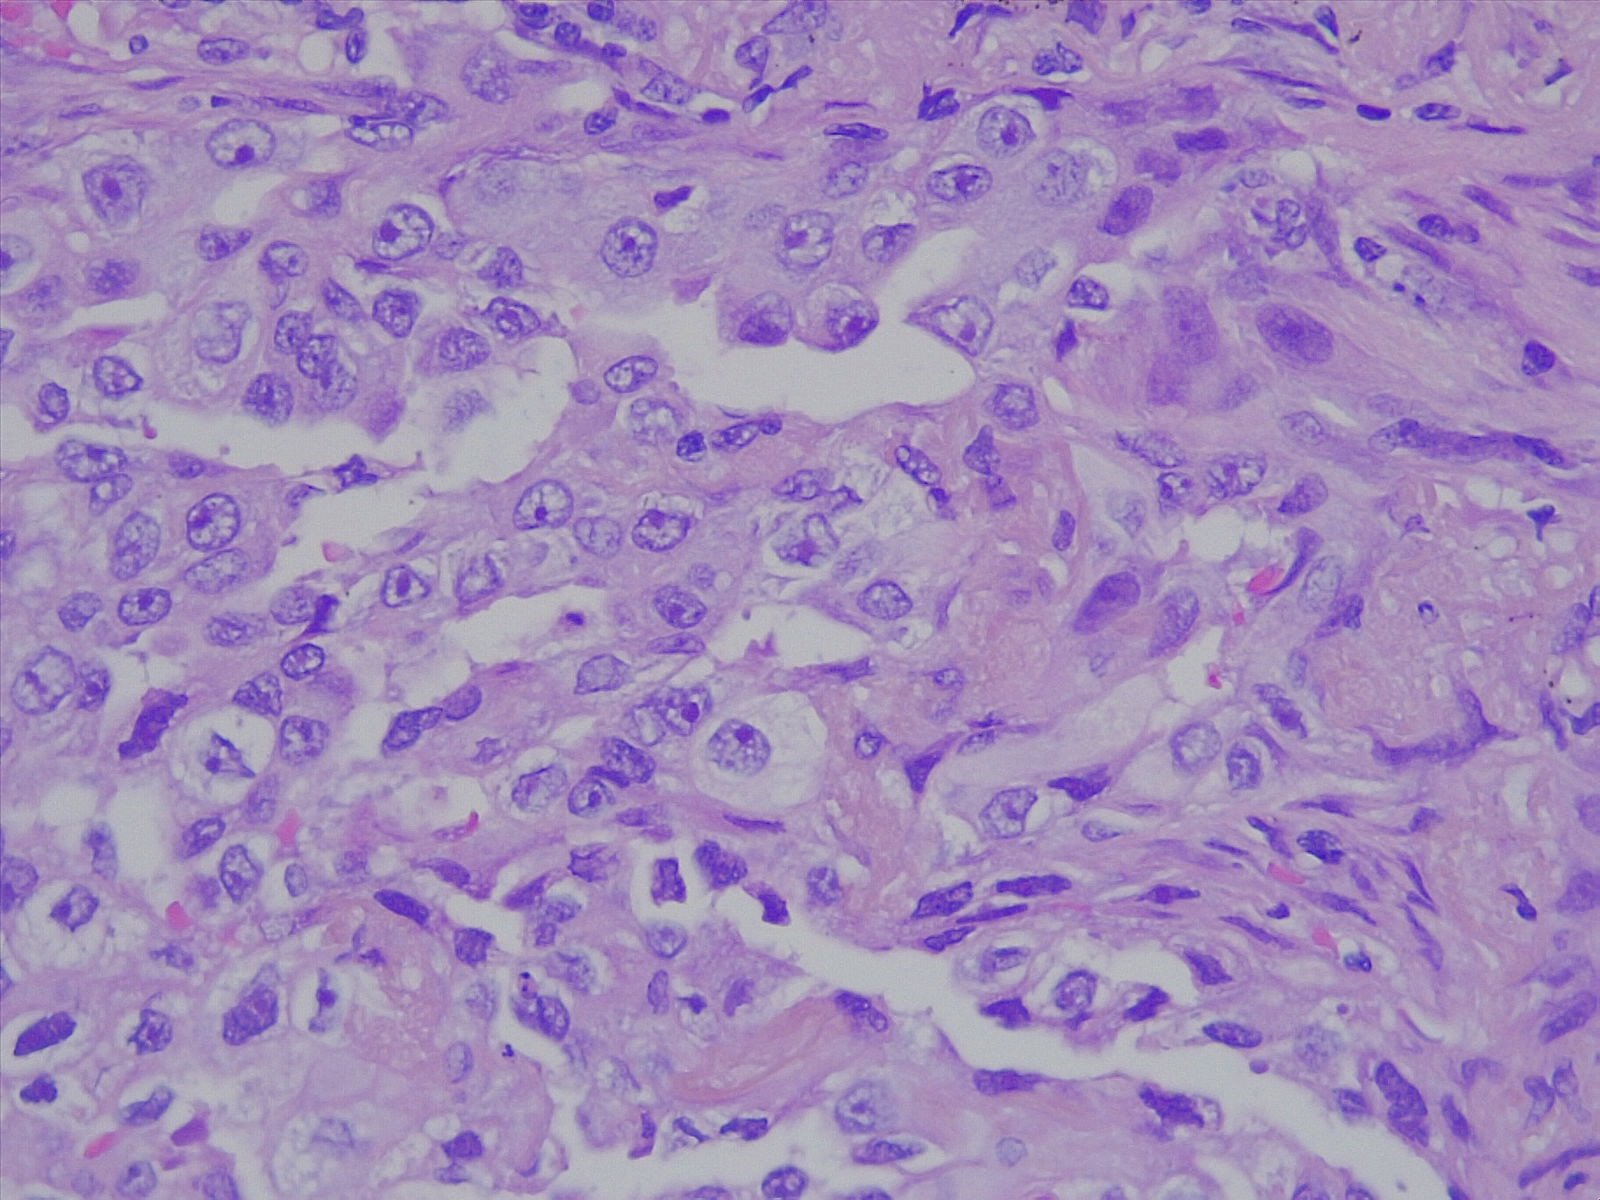
Label: lung adenocarcinoma, moderately differentiated